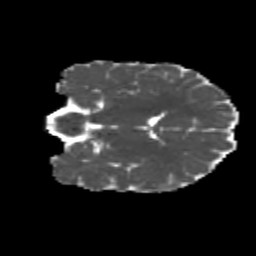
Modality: MD
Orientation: coronal
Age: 10
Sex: male
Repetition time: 9.512 s
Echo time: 0.089 s